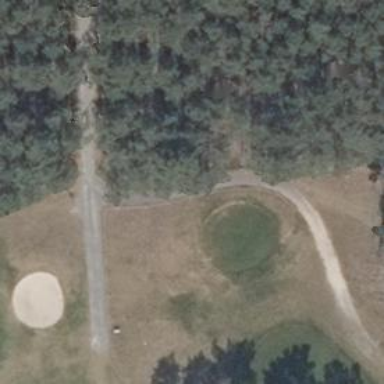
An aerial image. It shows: Golf tee.